Aerial crown-view tile of a tropical tree (Barro Colorado Island, Panama), acquired 20241112:
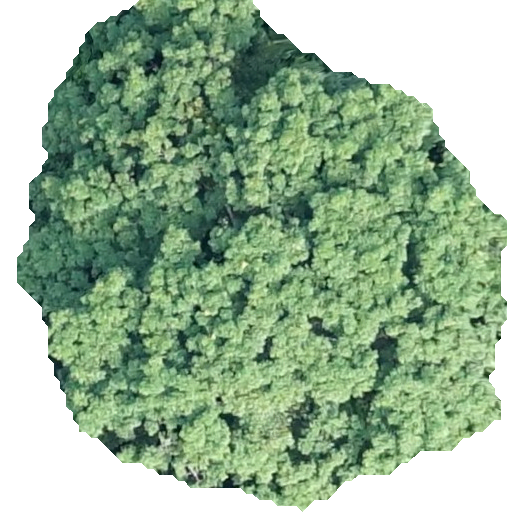
Species: Ceiba pentandra
GBIF accepted scientific name: Ceiba pentandra
Crown area: 289.367 m²